Field crop: maize
Growth stage: 2
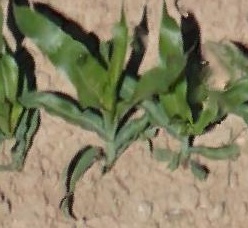
Species: maize